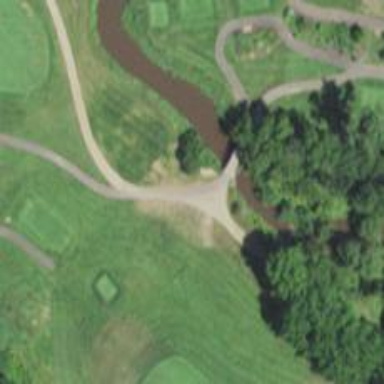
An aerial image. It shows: Path bridge on golf course.